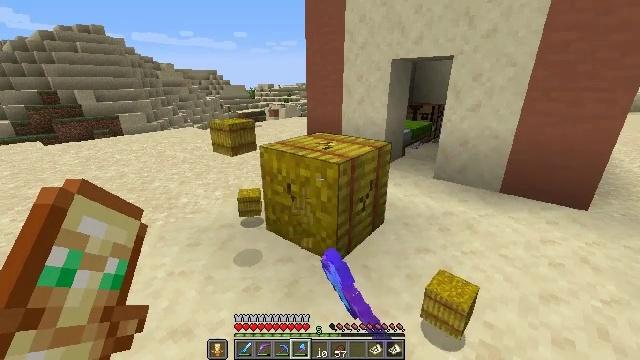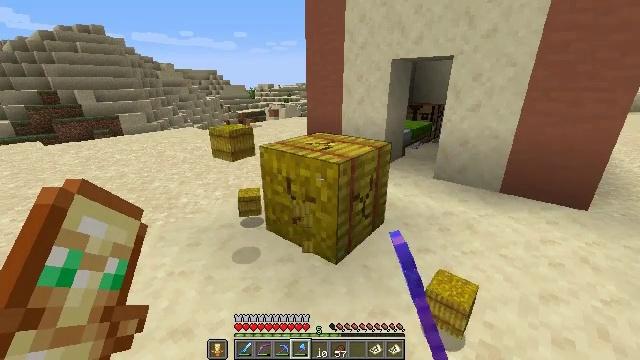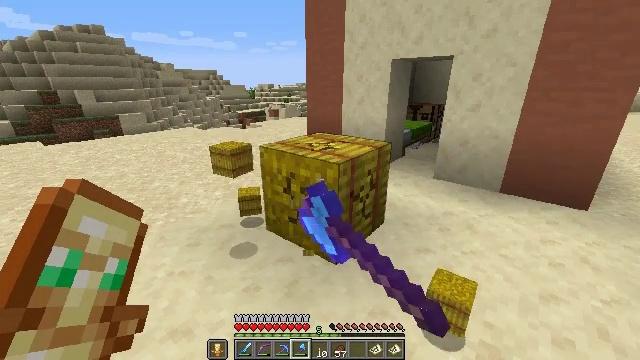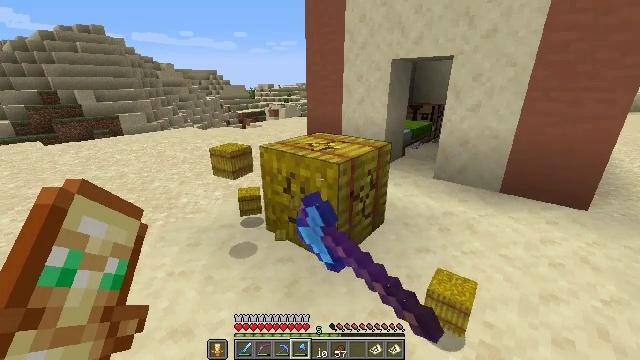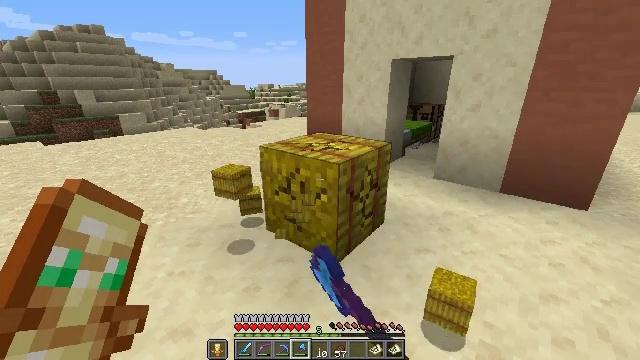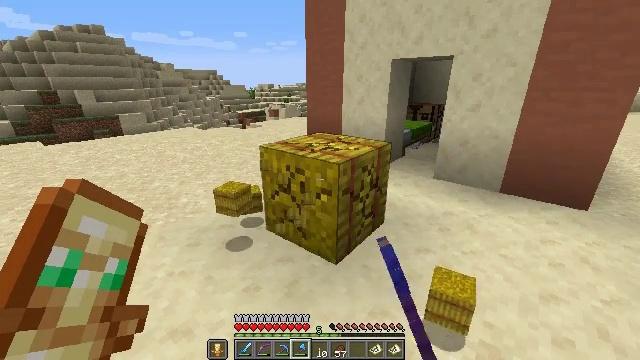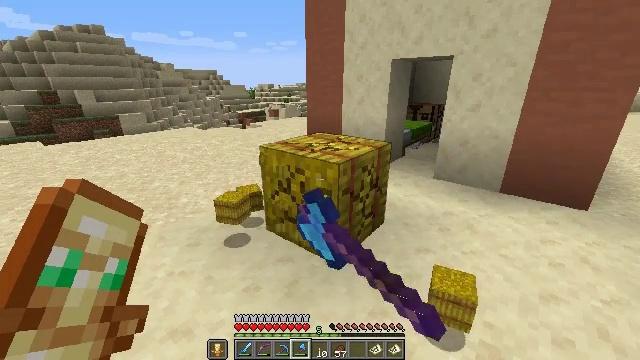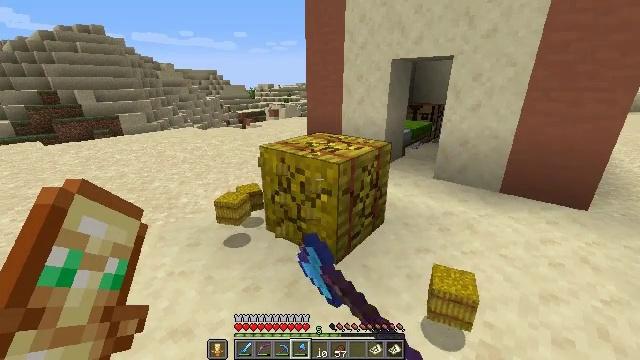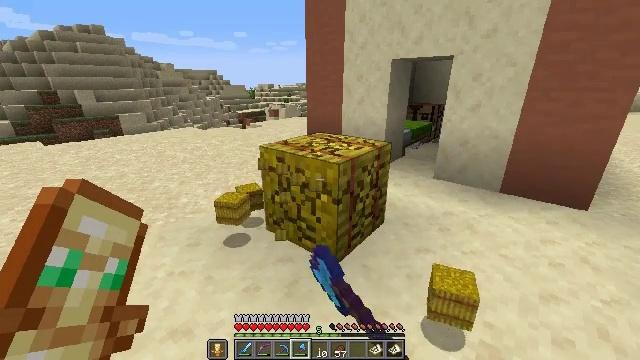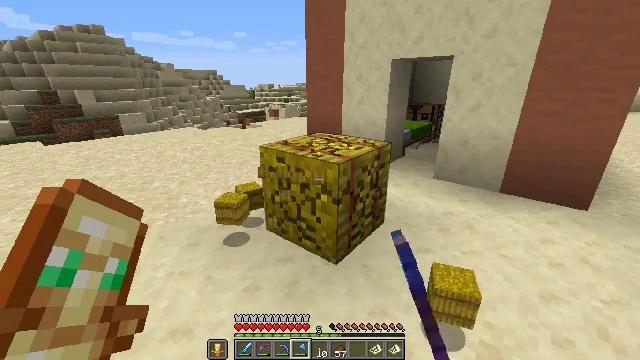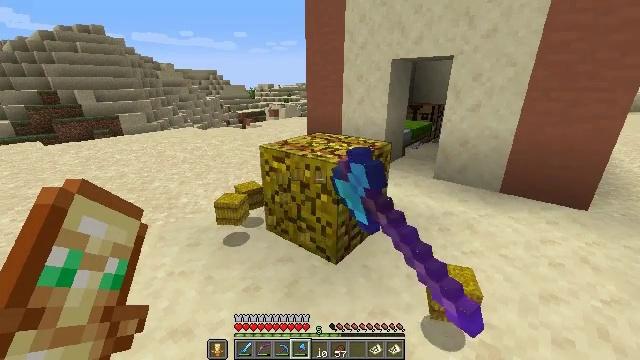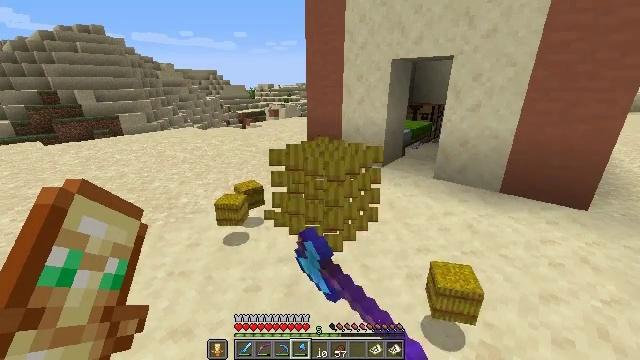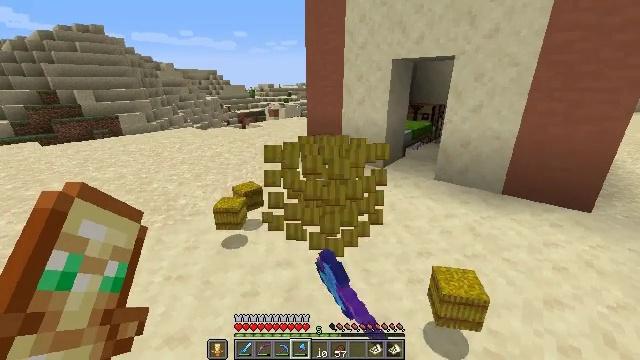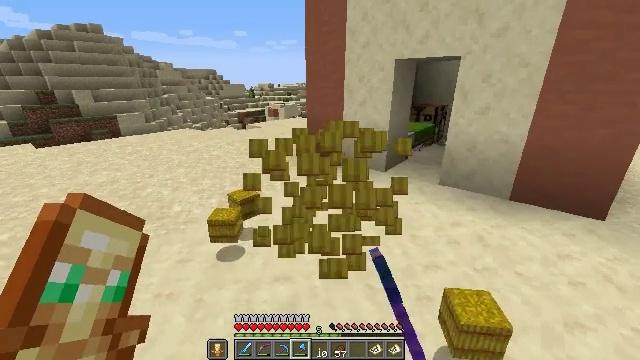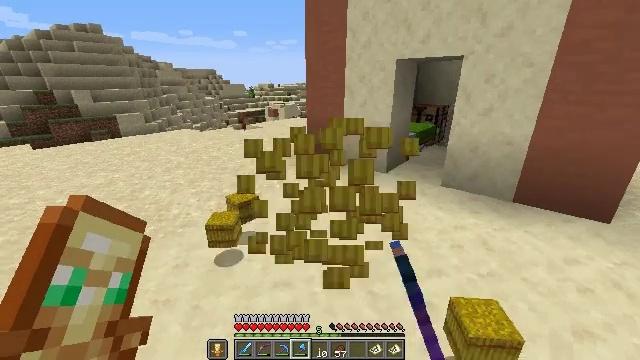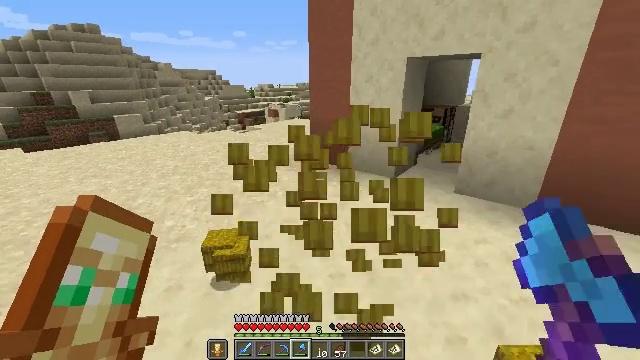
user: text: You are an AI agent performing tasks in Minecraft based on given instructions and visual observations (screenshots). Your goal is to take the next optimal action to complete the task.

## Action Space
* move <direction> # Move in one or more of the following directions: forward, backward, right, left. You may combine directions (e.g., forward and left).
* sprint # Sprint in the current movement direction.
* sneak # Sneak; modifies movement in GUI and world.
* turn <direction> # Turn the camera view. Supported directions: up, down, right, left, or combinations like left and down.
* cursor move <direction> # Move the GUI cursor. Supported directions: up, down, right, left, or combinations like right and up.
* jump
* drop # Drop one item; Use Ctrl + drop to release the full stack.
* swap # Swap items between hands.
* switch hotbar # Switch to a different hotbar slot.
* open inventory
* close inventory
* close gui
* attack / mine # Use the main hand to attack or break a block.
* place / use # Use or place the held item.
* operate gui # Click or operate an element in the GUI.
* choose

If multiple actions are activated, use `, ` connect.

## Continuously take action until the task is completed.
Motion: motion action
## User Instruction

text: Gather hay blocks from the farm.
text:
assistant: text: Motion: attack / mine
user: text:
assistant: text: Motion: attack / mine
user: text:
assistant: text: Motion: attack / mine
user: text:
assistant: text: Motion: attack / mine
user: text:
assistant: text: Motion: attack / mine
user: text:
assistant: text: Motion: attack / mine
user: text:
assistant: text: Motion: attack / mine
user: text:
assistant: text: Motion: attack / mine
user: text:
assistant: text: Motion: attack / mine
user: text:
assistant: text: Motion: attack / mine
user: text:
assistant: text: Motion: attack / mine
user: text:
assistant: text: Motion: move forward, attack / mine
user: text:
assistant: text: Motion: move forward, attack / mine
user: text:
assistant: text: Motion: move forward, attack / mine
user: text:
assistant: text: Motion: move forward and move left, attack / mine
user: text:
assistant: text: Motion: move forward and move left
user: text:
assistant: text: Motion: no_op